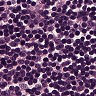
Metastatic tissue present: no